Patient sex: M
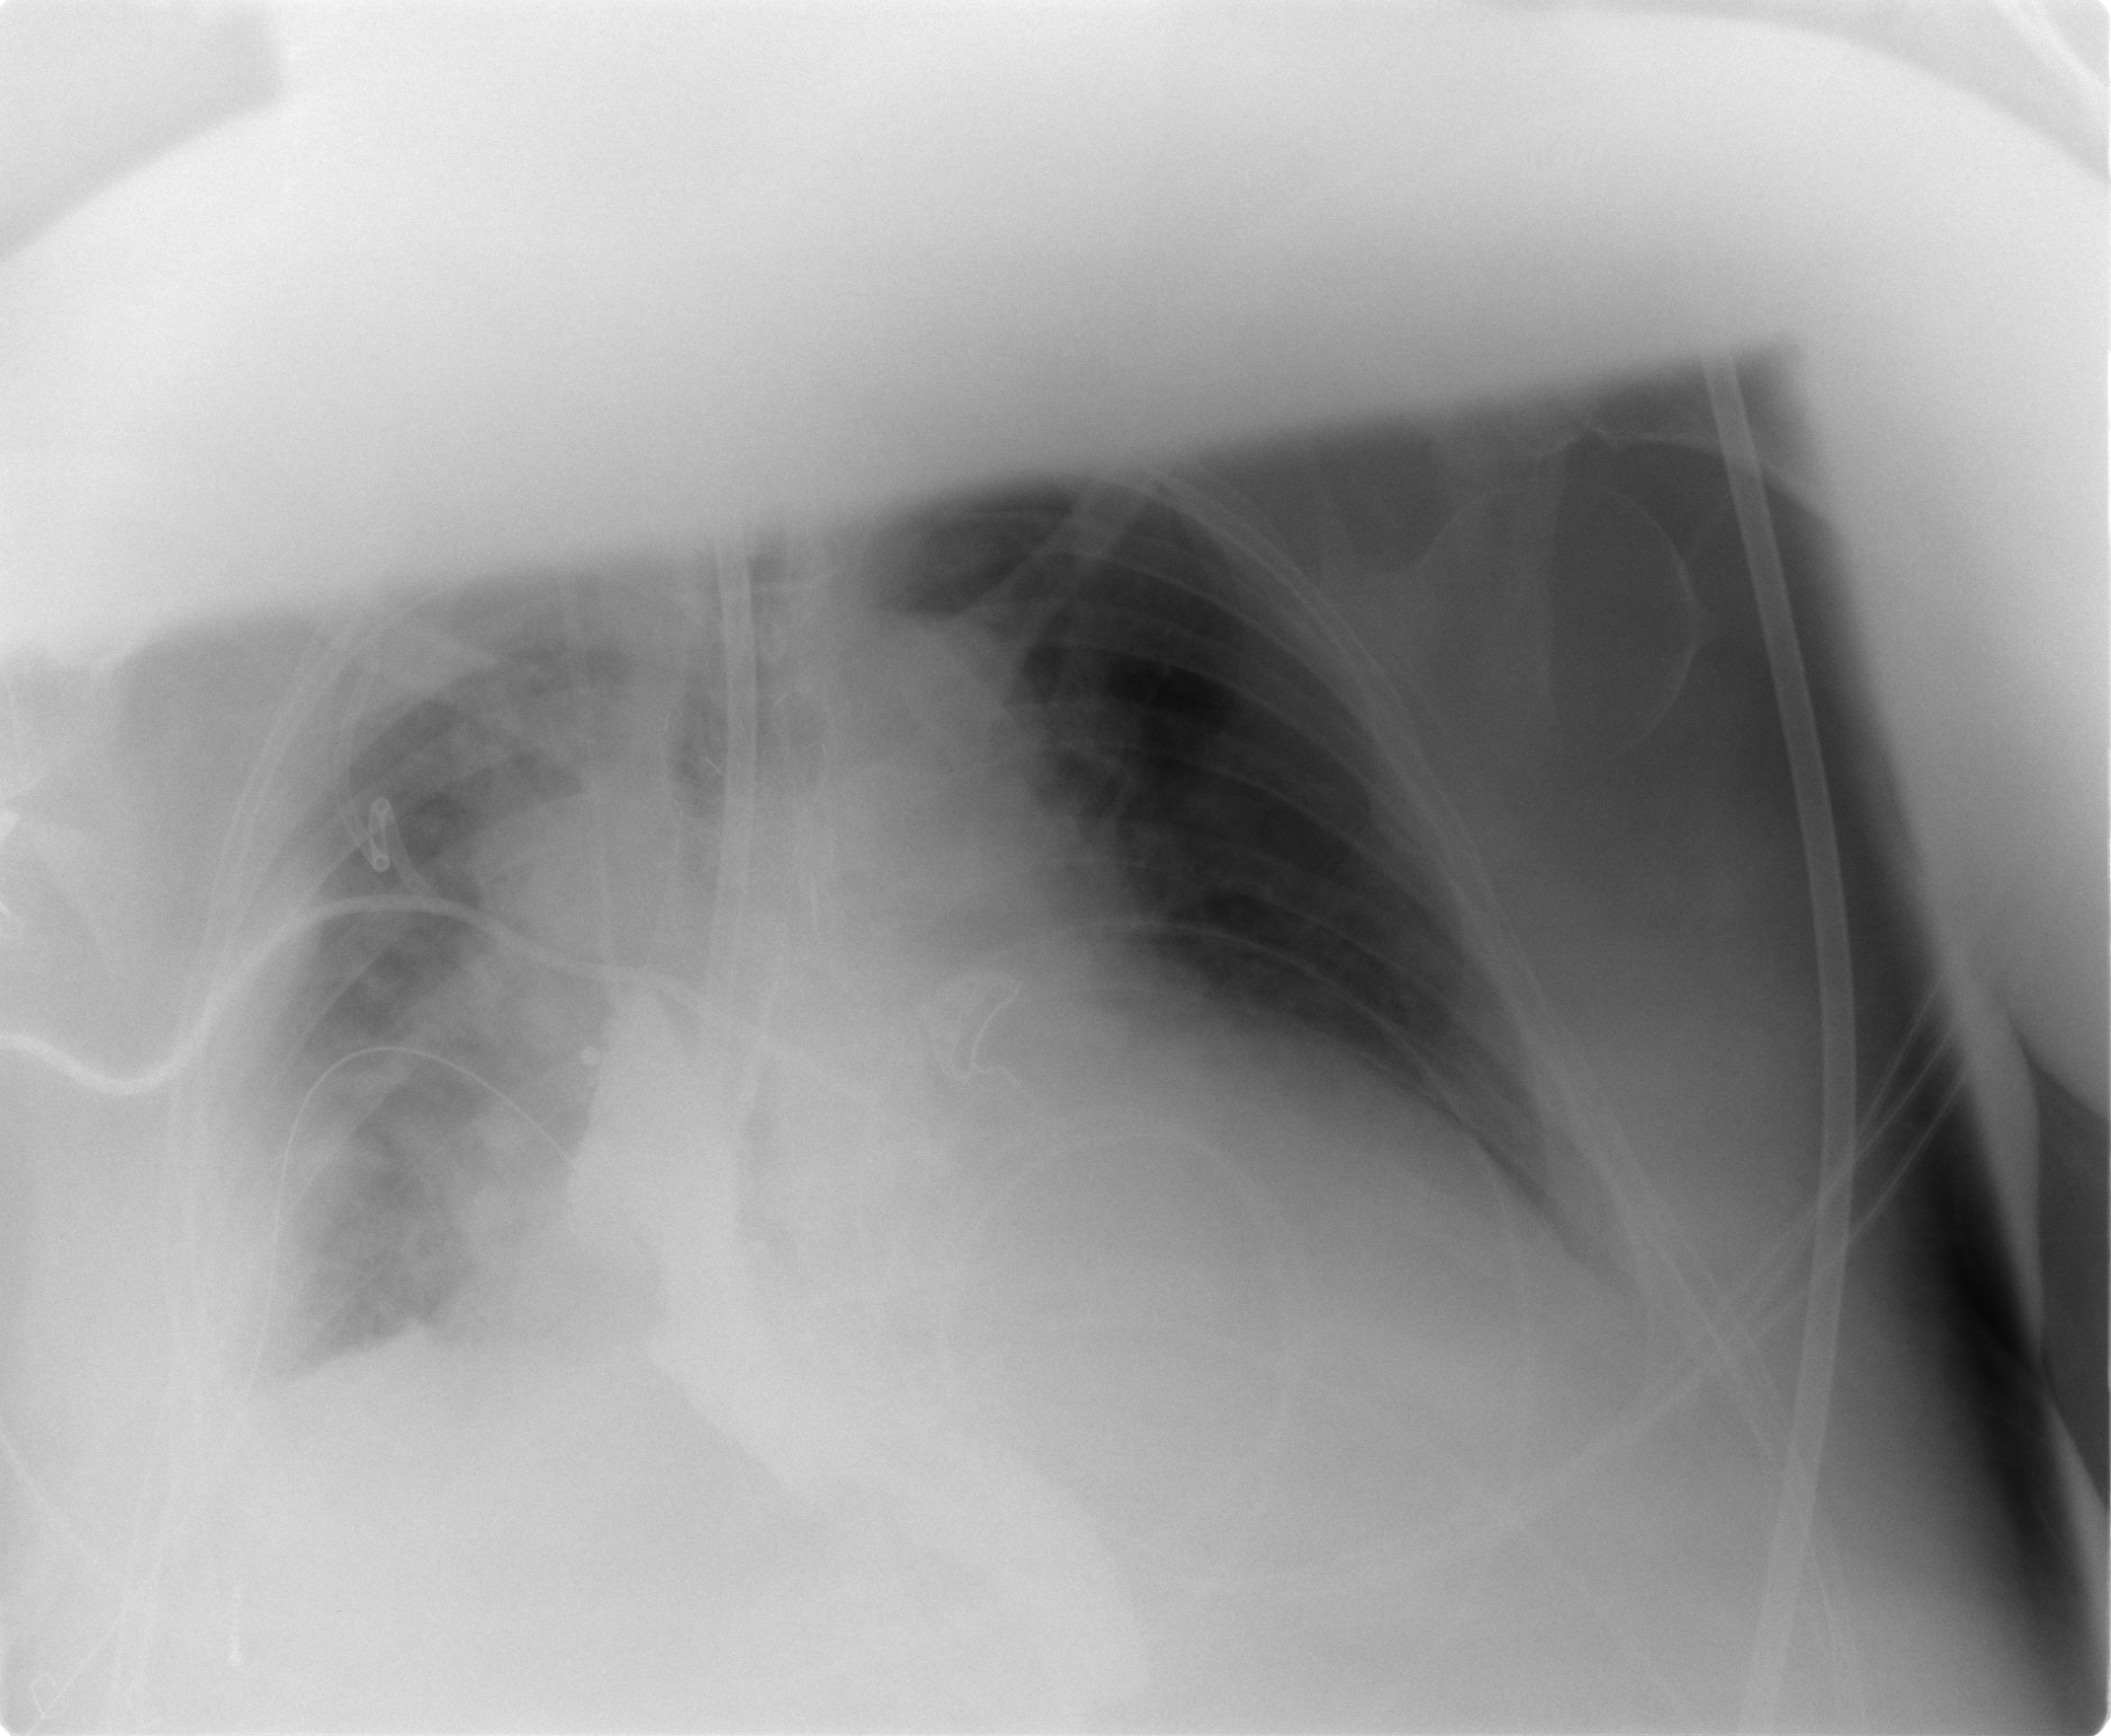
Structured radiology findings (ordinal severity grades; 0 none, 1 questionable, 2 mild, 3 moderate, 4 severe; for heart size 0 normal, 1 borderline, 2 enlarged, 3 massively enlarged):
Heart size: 2
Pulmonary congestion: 0
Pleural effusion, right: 2
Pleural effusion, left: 1
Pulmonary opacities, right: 2
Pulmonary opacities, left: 0
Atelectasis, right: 3
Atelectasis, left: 1